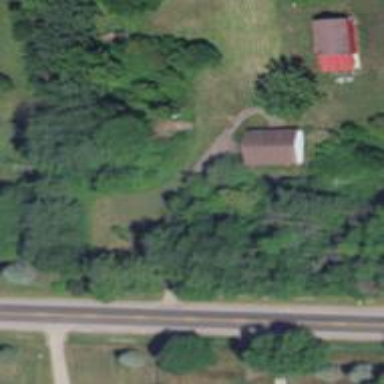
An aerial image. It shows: Driveway.